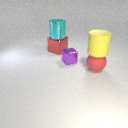
small purple metal cube to the left of large red rubber sphere